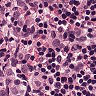
Metastatic tissue present: yes